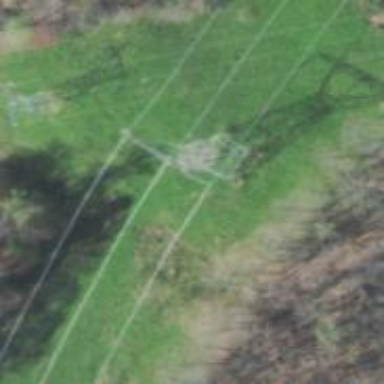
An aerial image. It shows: Power tower.